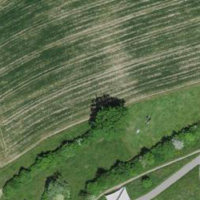
EUNIS habitat code: 52
Species observed at this site:
Prunus spinosa